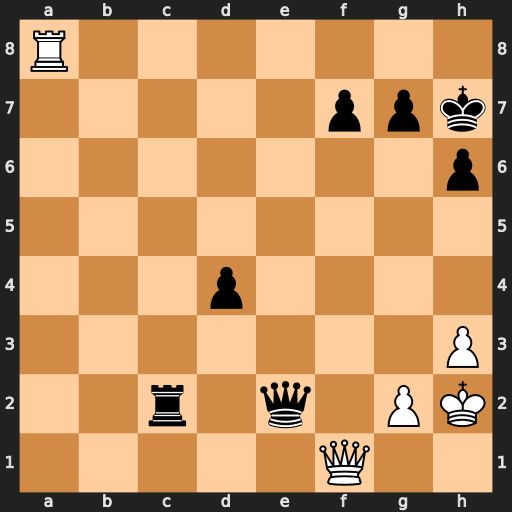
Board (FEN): R7/5ppk/7p/8/3p4/7P/2r1q1PK/5Q2
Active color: w
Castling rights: -
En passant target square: -
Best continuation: Qf5+ g6 Qxf7#